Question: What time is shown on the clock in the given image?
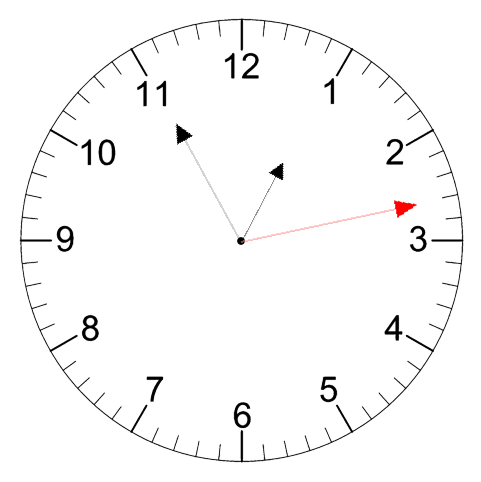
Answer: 12:55:13